Group 1:
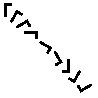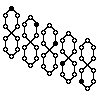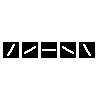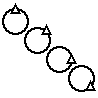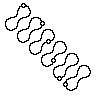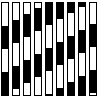
Group 2:
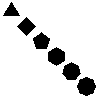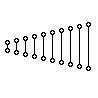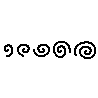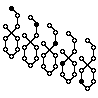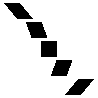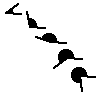
Rule separating the two groups: Increasing quantity loops back to starting value vs. increasing quantity cannot loop back to starting value.
Concepts: counting, iteration, loop, tracing_line_or_curve
Author: Aaron David Fairbanks